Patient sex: M
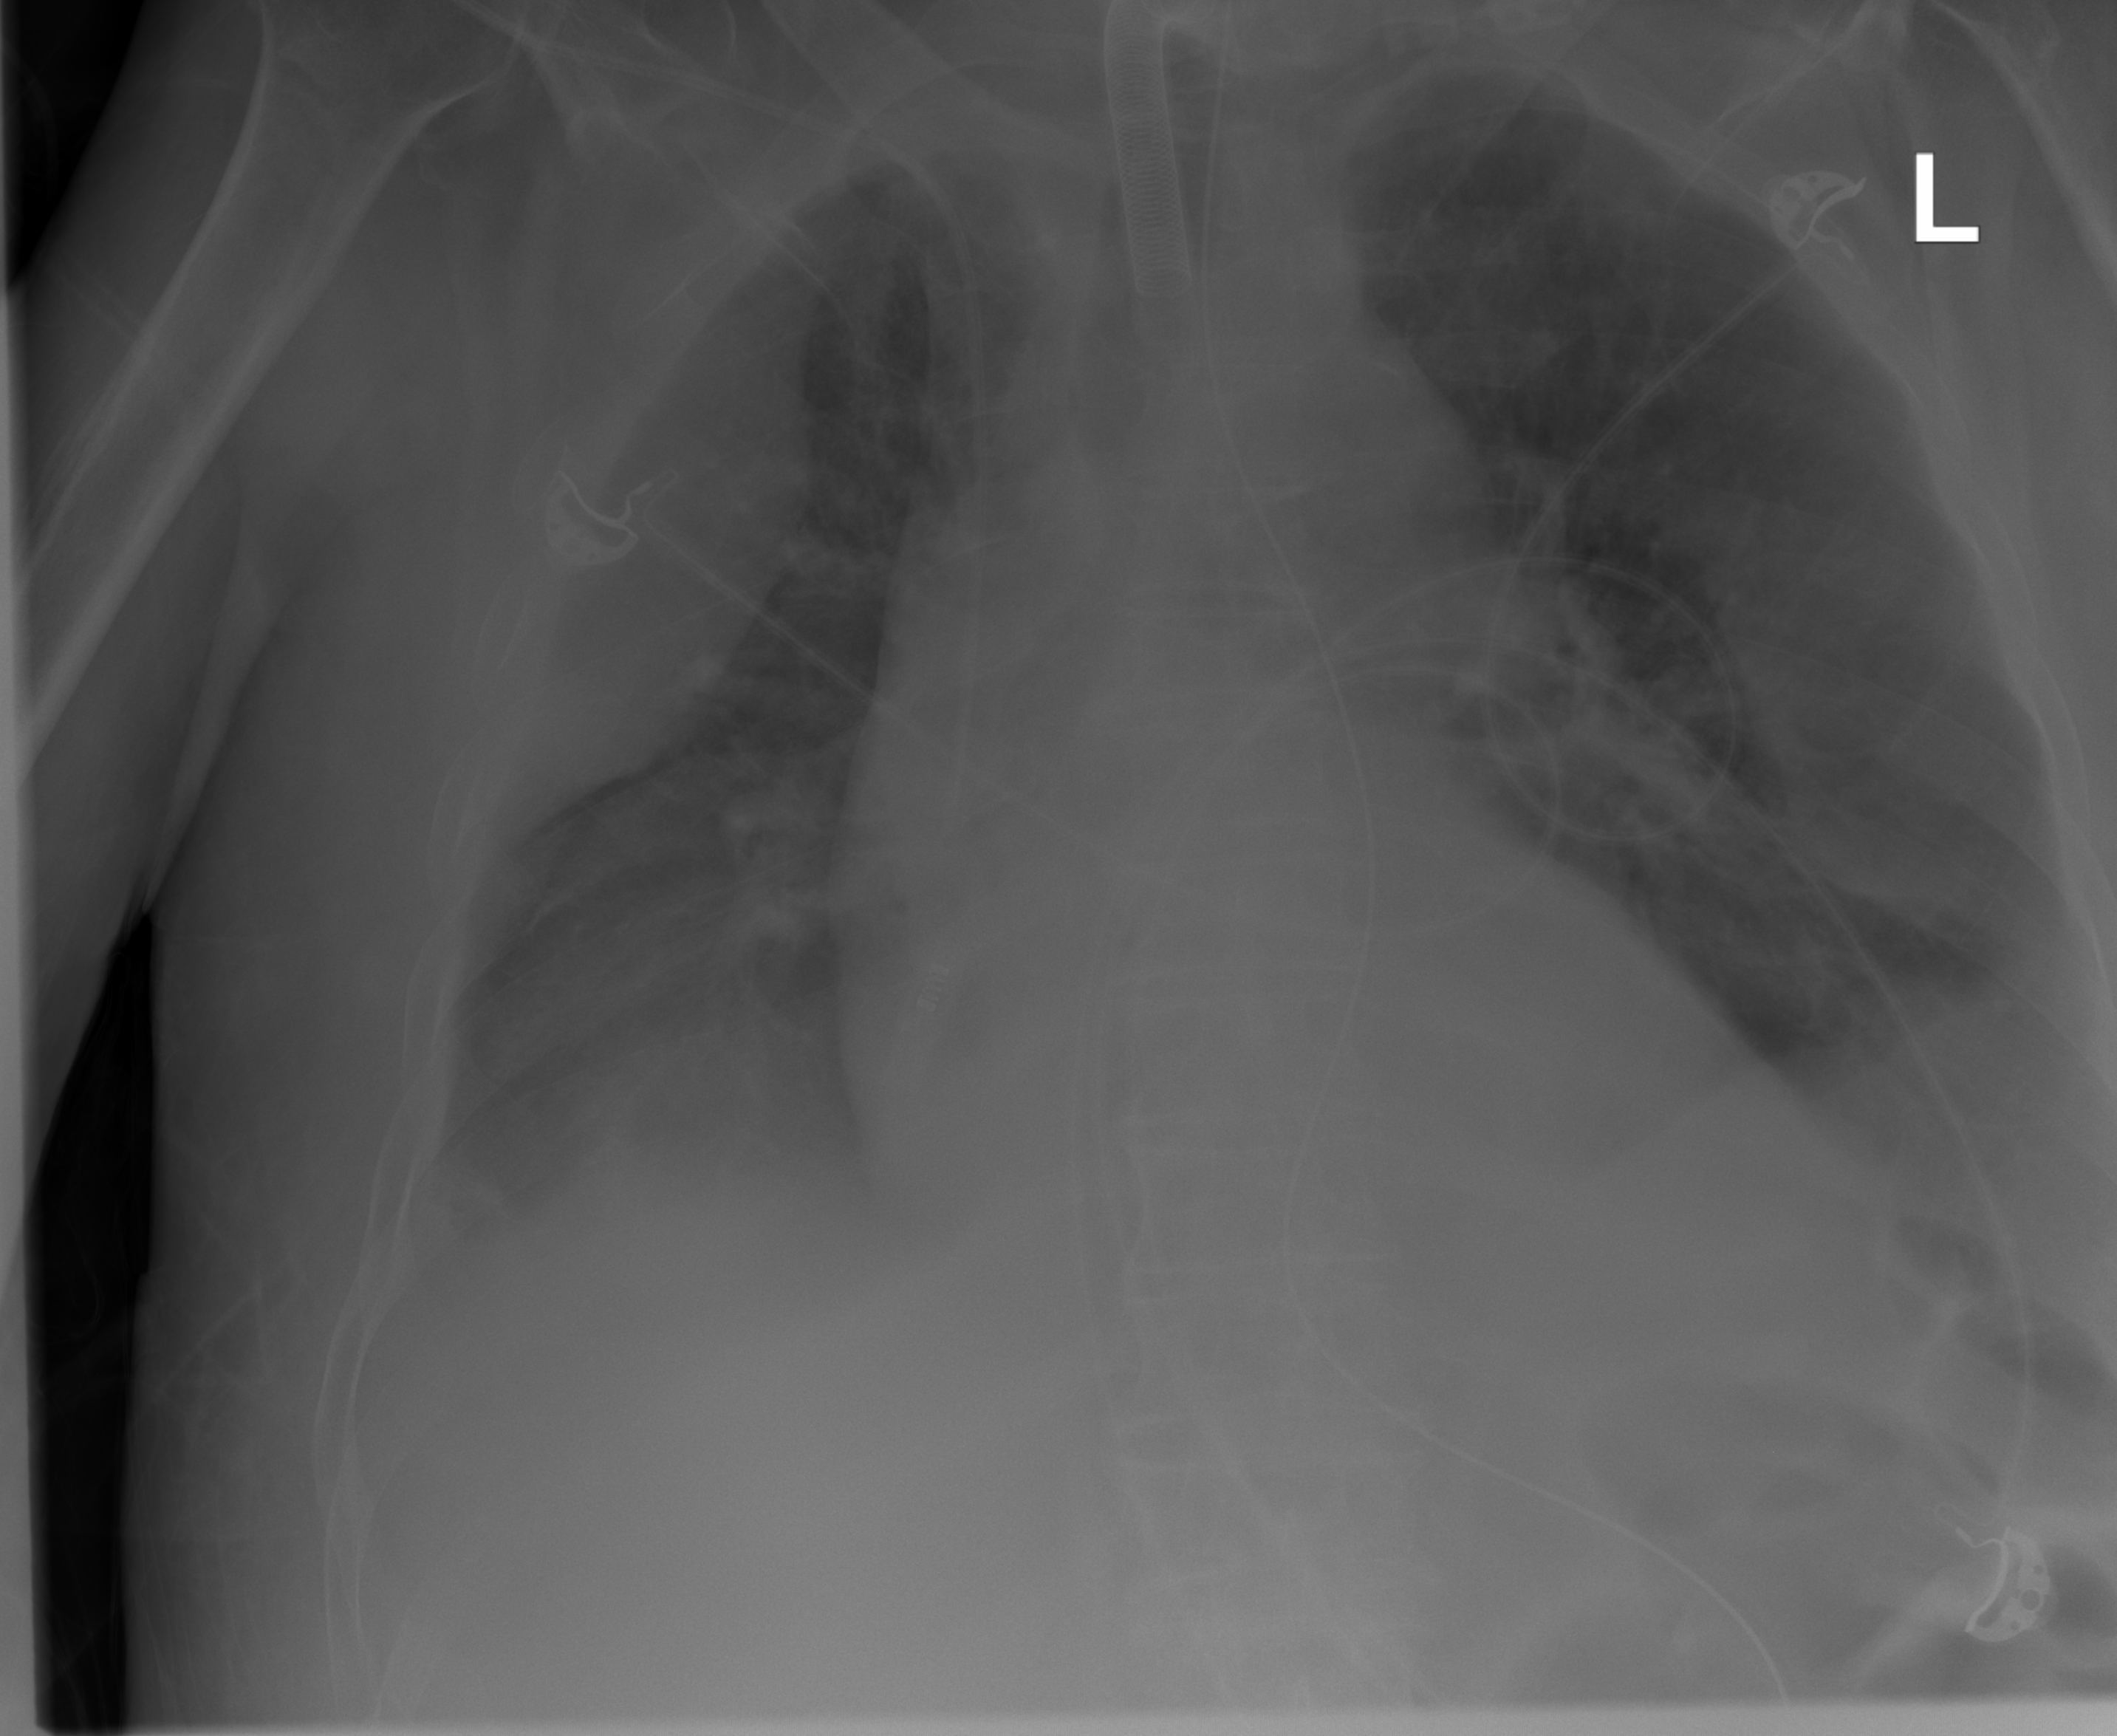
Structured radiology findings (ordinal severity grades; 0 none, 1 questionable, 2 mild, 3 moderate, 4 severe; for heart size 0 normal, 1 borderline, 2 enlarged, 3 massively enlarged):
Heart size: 2
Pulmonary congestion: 0
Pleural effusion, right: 2
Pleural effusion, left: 2
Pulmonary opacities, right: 0
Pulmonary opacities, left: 0
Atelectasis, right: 2
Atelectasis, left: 2